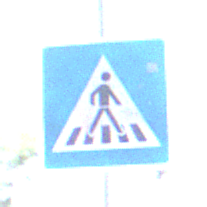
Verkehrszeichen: FussgaengerueberwegLinks
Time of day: Midday
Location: Roofed (Underpass)
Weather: Clear
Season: NotSpecified
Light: Natural